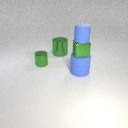
large blue rubber cylinder in front of large green metal cylinder